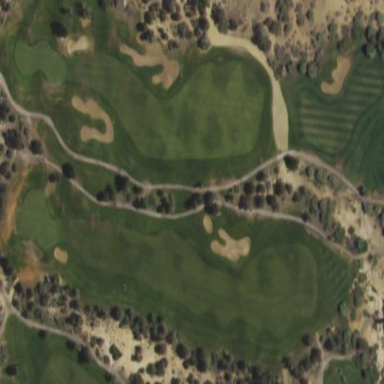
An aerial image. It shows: Rough area on grassy golf course.